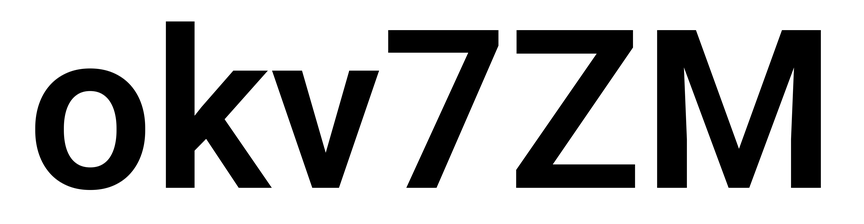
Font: Roboto_SemiBold